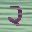
Label: 2